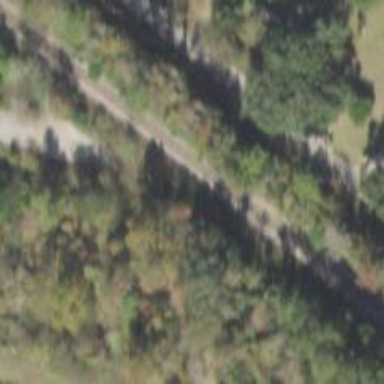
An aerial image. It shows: Disused railway spur service.